Field crop: maize
Growth stage: 2
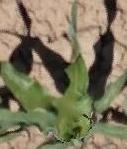
Species: maize